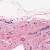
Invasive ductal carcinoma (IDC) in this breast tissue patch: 1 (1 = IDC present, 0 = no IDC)